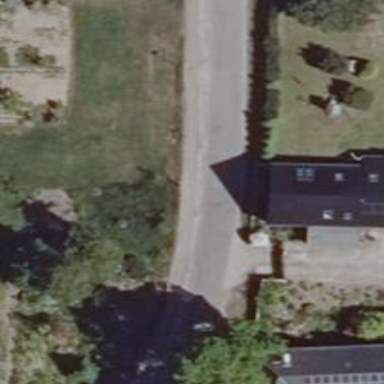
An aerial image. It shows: Tertiary road with sidewalk on the left.